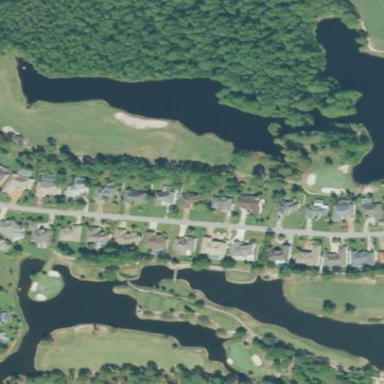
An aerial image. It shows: Residential area consisting of single-family homes.